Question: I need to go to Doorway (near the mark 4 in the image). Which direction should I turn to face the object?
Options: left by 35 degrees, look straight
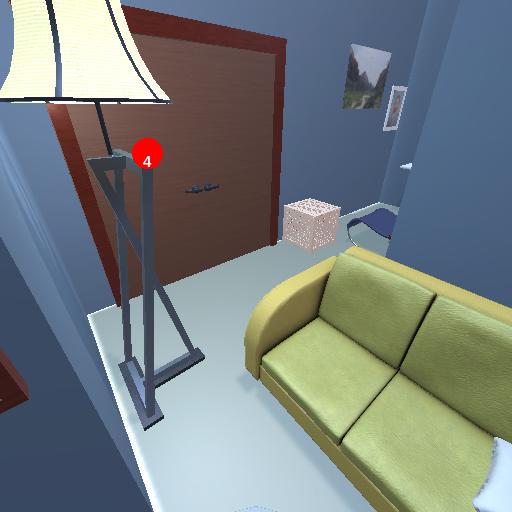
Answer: left by 35 degrees